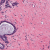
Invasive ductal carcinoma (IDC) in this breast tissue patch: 0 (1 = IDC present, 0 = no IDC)